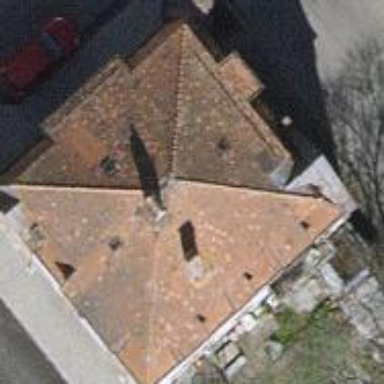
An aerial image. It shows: Detached building with pyramidal roof shape.